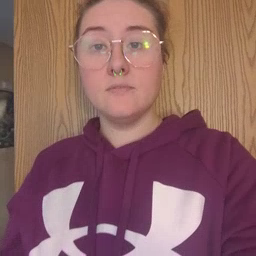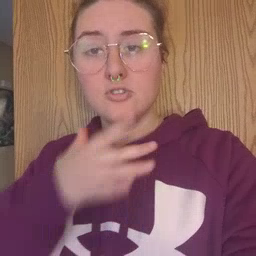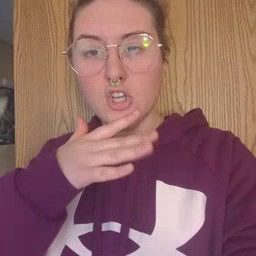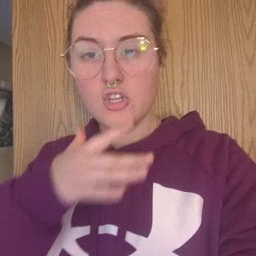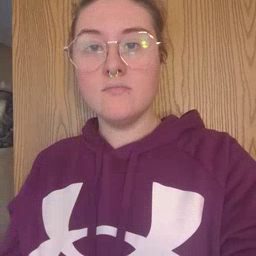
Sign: dirty